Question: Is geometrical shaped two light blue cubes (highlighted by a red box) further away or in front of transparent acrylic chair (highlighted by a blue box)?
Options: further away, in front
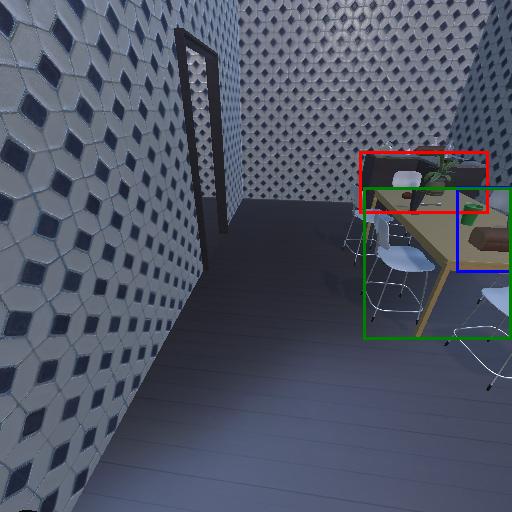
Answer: further away